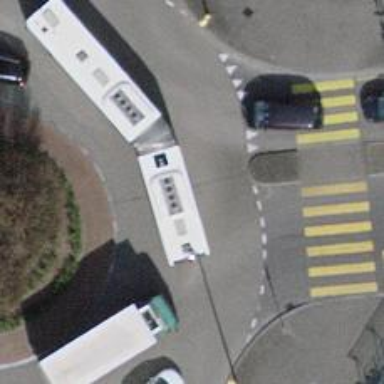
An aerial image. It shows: Secondary road made of asphalt leading to roundabout.